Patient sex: F
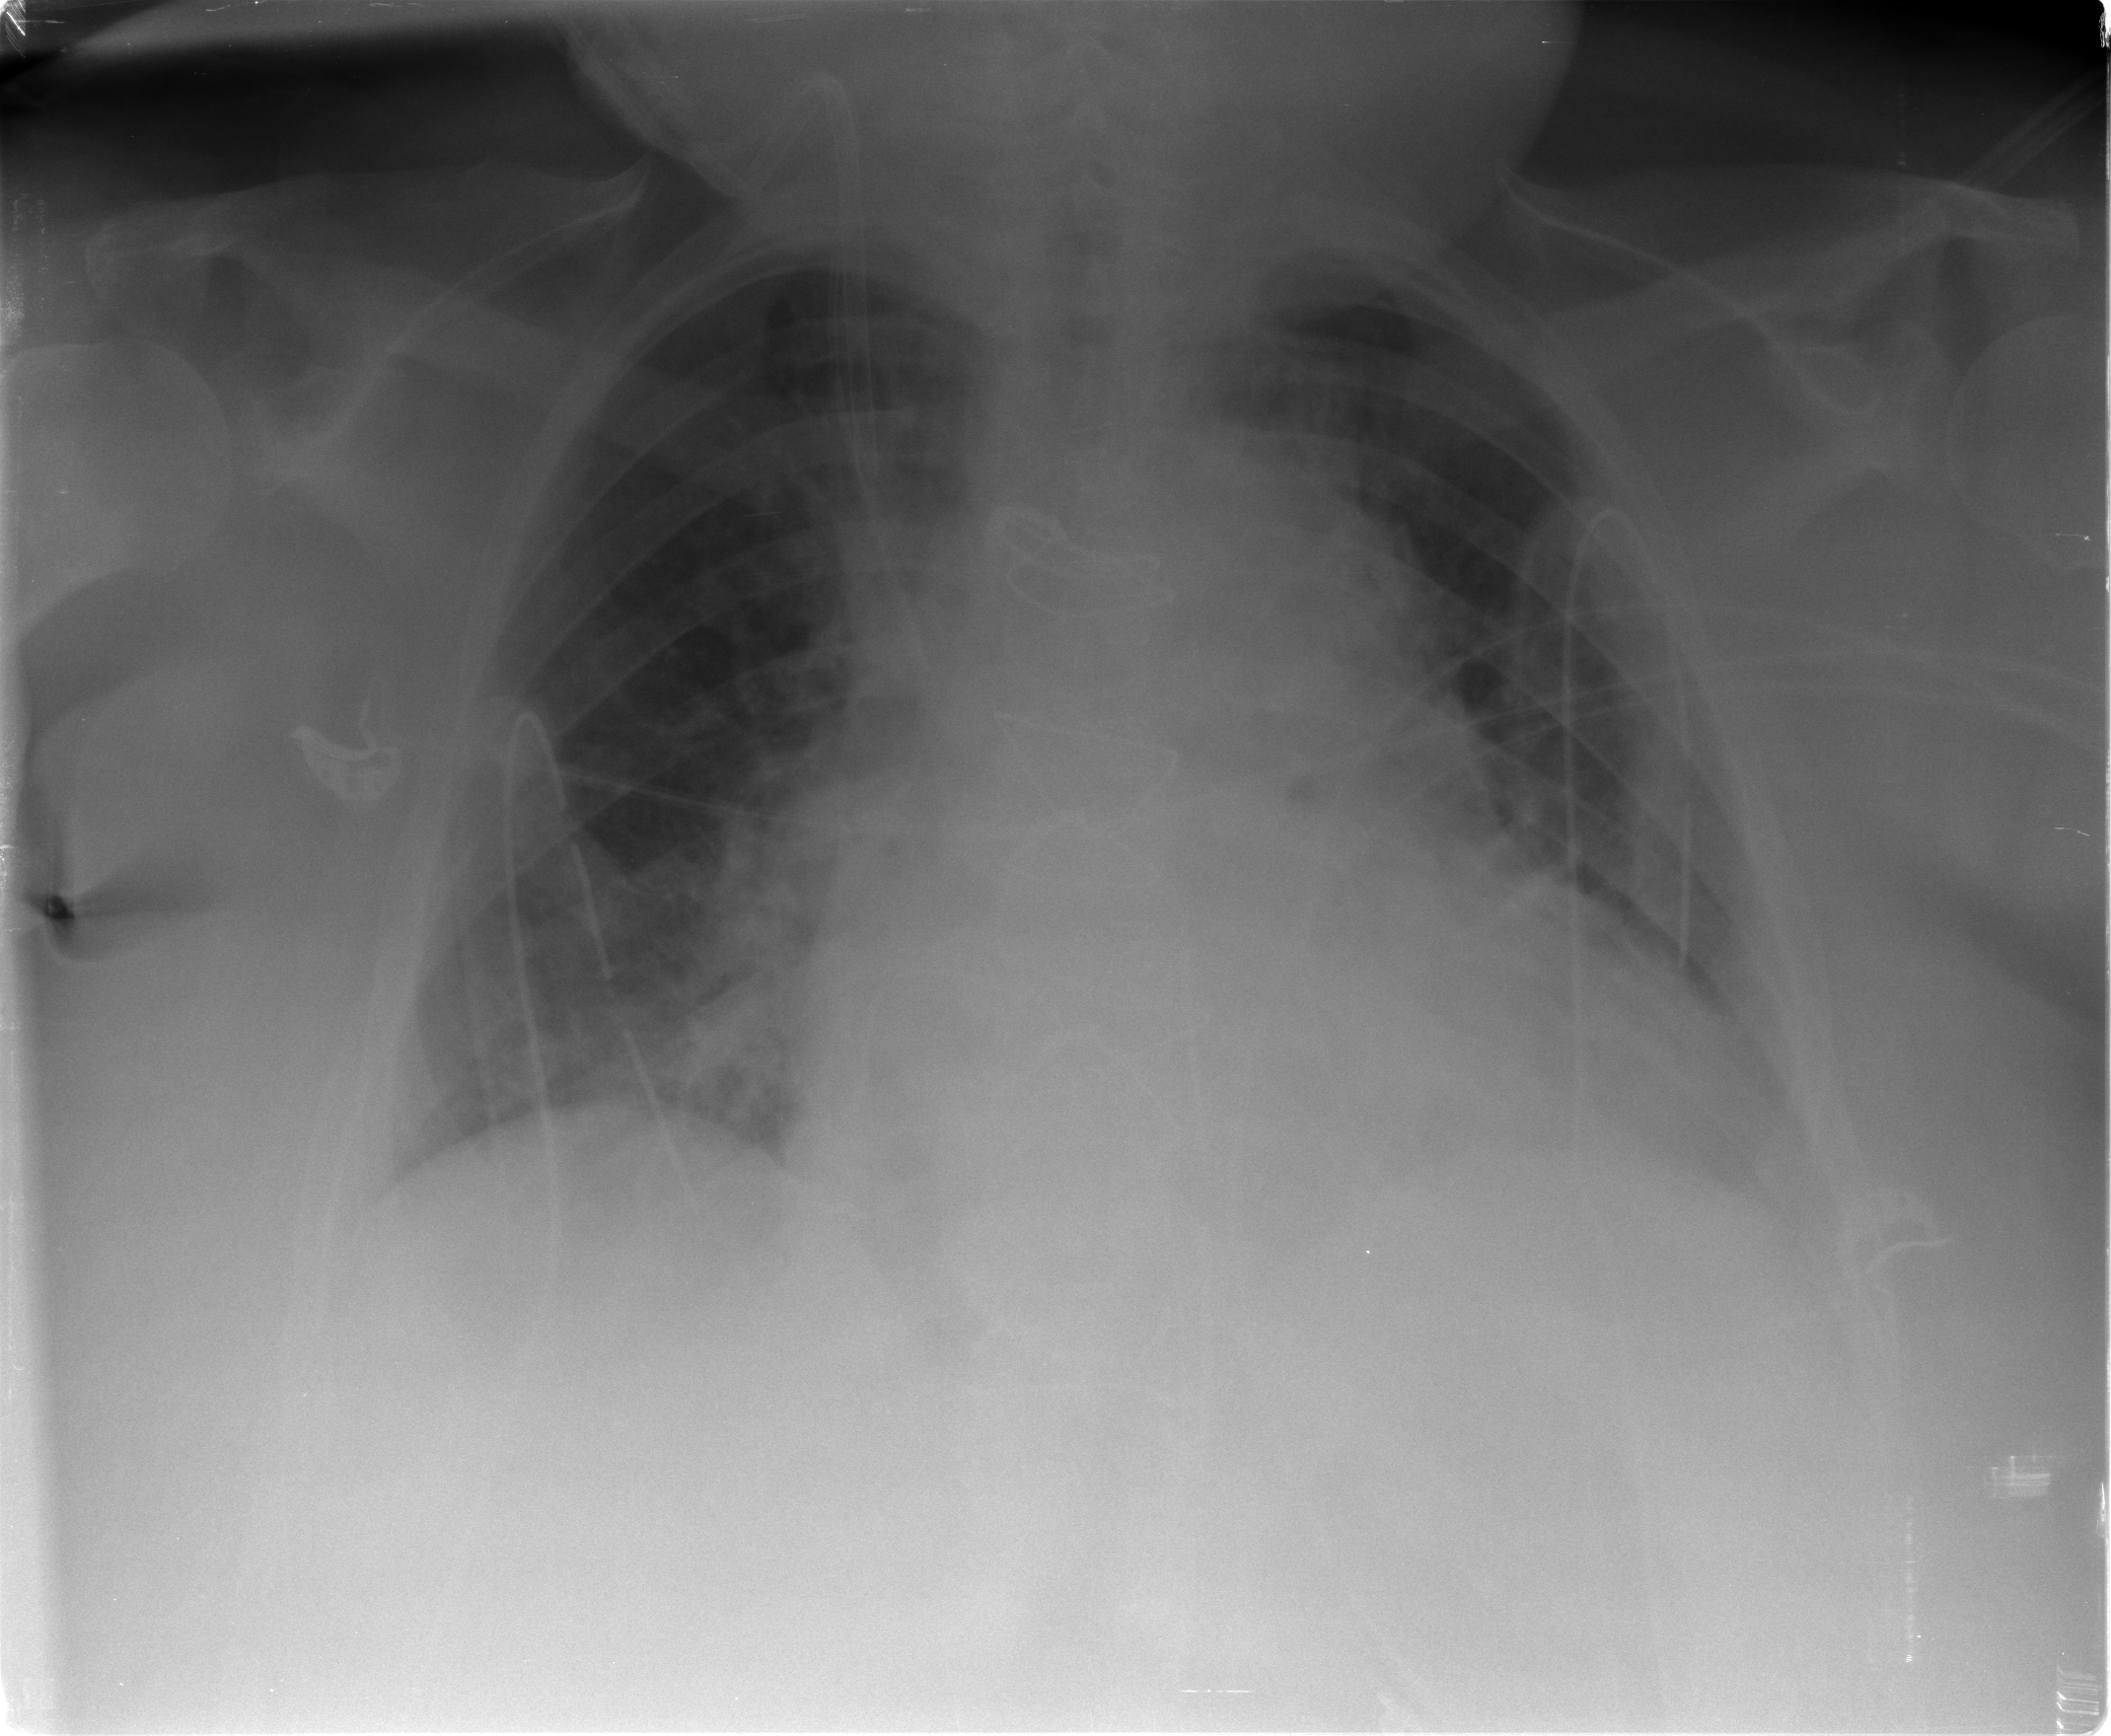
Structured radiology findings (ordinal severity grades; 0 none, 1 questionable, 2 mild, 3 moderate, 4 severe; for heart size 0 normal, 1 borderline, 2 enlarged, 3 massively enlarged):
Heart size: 2
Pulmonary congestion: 2
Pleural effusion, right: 0
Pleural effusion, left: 2
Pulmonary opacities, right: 0
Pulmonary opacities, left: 0
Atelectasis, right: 2
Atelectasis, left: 2